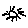
Label: sun